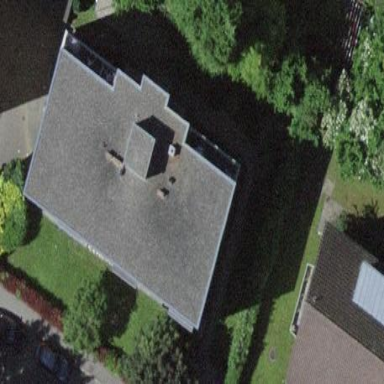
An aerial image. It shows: Flat-roofed residential building.